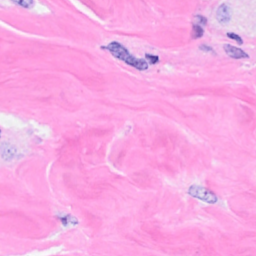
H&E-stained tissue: Breast